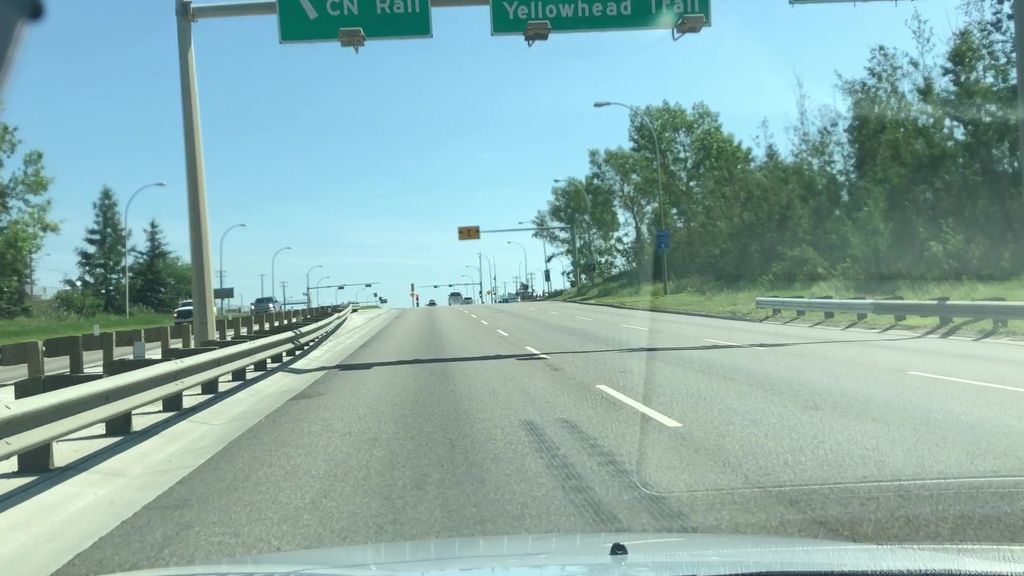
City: edmonton